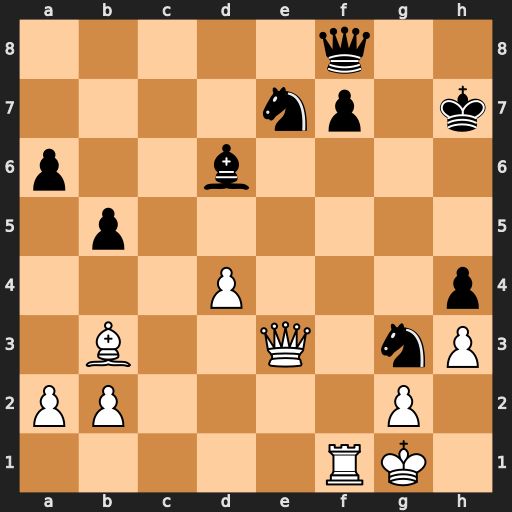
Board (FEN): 5q2/4np1k/p2b4/1p6/3P3p/1B2Q1nP/PP4P1/5RK1
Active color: w
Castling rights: -
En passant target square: -
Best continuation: Rxf7+ Qxf7 Bxf7